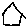
Label: house